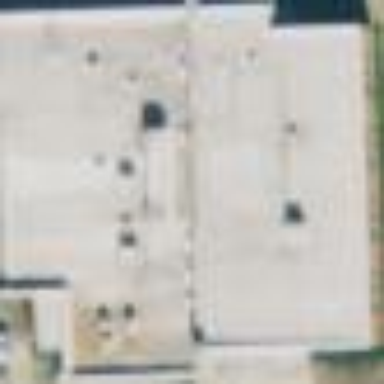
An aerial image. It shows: Commercial building.